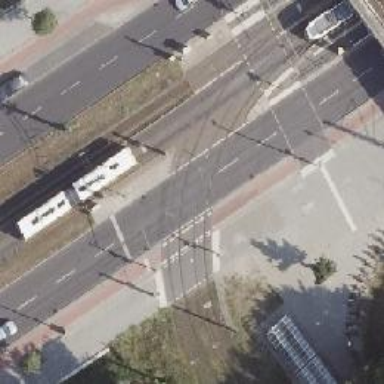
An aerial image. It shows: The railway electricity system uses bridged jumpering.